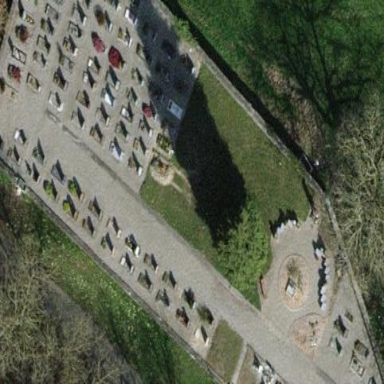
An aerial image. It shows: Cemetery.